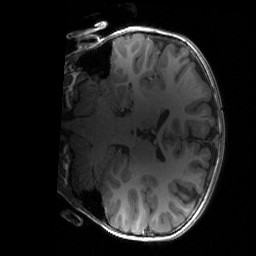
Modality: T1w
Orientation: coronal
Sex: male
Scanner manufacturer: siemens
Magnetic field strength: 3 T
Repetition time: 1.9 s
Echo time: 0.00243 s